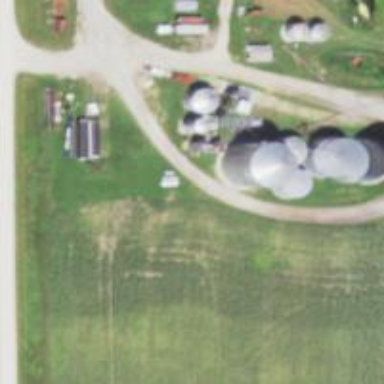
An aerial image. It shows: Silo.